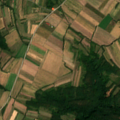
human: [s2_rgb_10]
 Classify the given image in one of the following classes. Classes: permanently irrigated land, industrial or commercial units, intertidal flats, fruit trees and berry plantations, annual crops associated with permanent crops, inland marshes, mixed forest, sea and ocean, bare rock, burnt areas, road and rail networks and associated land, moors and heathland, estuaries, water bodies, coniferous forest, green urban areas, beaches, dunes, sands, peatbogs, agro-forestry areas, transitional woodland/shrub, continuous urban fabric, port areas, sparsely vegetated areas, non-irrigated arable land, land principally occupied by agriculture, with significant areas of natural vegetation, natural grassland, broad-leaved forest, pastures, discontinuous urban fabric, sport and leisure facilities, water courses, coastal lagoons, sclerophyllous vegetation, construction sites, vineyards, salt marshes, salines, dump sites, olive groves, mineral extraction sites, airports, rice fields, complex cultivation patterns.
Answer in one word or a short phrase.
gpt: discontinuous urban fabric, non-irrigated arable land, pastures, complex cultivation patterns, land principally occupied by agriculture, with significant areas of natural vegetation, broad-leaved forest